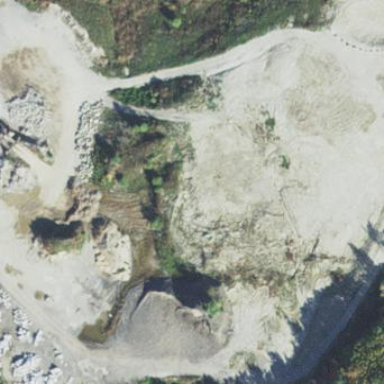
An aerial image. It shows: Quarry area.